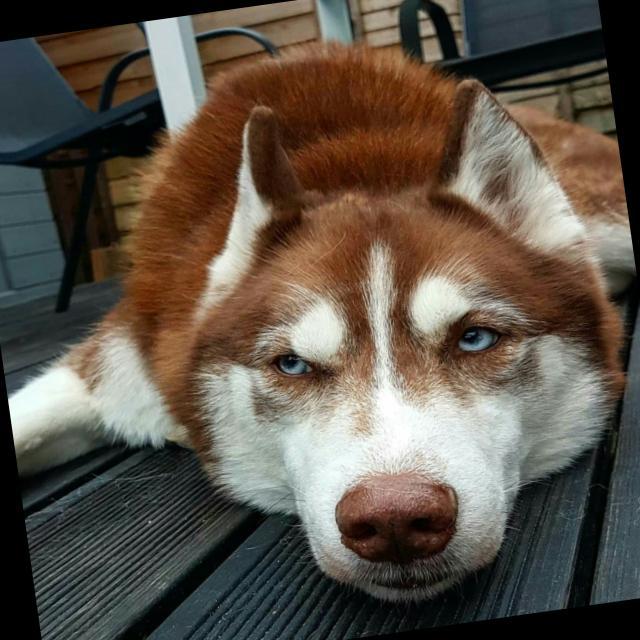
Healthy canine skin — no visible lesions, inflammation, or abnormalities. The skin and coat appear normal.